Question: I've a listview in android app in which some of the listview items are to be displayed differently based on bound object properties. I'm trying to do in adapter itself when binding takes place but the result is not as expected.
As per the conditions only Mr C's item buttons should be greyed out but along with that couple other go grey too. Can someone please provide some insight in this behavior?
MainActivity:
'''
super.onCreate(savedInstanceState);
setContentView(R.layout.activity_main);
ListView listView = (ListView) findViewById(R.id.relatedFeelingsList);
List<Car> cars = new ArrayList<Car>();
cars.add(new Car("Ford",2008, "Mr A"));
cars.add(new Car("BMW",2009, "Mr B"));
cars.add(new Car("Mercedes",1999, "Mr C"));
cars.add(new Car("Honda",2004, "Mr D"));
cars.add(new Car("Maruti",2005, "Mr E"));
cars.add(new Car("Ferrari",2015, "Mr F"));
ArrayAdapter<Car> adapter = new ListAdpater(getApplicationContext(),R.id.relatedFeelingsList,cars);
listView.setAdapter(adapter);
Adapter Code:
@Override
public View getView(int position, View convertView, ViewGroup parent) {
final ViewHolder holder;
final Car car = getItem(position);
LayoutInflater mInflater = (LayoutInflater) context.getSystemService(Activity.LAYOUT_INFLATER_SERVICE);
if (convertView == null) {
convertView = mInflater.inflate(R.layout.listview_item, null);
holder = new ViewHolder();
holder.carNameView = (TextView) convertView.findViewById(R.id.name);
holder.carOwnerView = (TextView) convertView.findViewById(R.id.owner);
holder.startButton = (Button) convertView.findViewById(R.id.btnStart);
holder.parkButton = (Button) convertView.findViewById(R.id.btnPark);
holder.reportButton = (Button) convertView.findViewById(R.id.btnReport);
convertView.setTag(holder);
} else {
holder = (ViewHolder) convertView.getTag();
}
holder.carNameView.setText(car.getMake());
holder.carOwnerView.setText(car.getOwner());
setCarViewInListView(convertView, holder, car);
return convertView;
}
private void setCarViewInListView(View convertView, ViewHolder holder, Car car) {
if (car.getYear() < 2000) {
setOldCarView(convertView, holder, car);
}
}
private void setOldCarView(View convertView, ViewHolder holder, Car car) {
// int color = getContext().getResources().getColor(R.color.greyColor);
DisableButton(holder.startButton);//.setBackgroundColor(color);
DisableButton(holder.parkButton);//.setBackgroundColor(color);
DisableButton(holder.reportButton);//.setBackgroundColor(color);
}
private void DisableButton(Button button) {
button.setEnabled(false);
button.setClickable(false);
button.setBackgroundColor(Color.GRAY);
}
ListItem.xml
<?xml version="1.0" encoding="utf-8"?>
<LinearLayout xmlns:android="http://schemas.android.com/apk/res/android"
android:layout_width="wrap_content"
android:orientation="vertical"
android:layout_height="fill_parent"
android:layout_marginBottom="50dp"
>
<RelativeLayout
android:id="@+id/feelingDetails"
android:layout_weight="1"
android:layout_width="match_parent"
android:padding="7dp"
android:layout_height="wrap_content">
<LinearLayout
android:orientation="horizontal"
android:id="@+id/feelingTextLayout"
android:layout_width="match_parent"
android:layout_height="wrap_content">
<TextView
android:id="@+id/name"
android:layout_marginLeft="10dp"
android:layout_marginTop="15dp"
android:text="Car"
android:layout_width="wrap_content"
android:layout_height="wrap_content" />
<TextView
android:id="@+id/owner"
android:layout_marginLeft="10dp"
android:layout_marginTop="15dp"
android:layout_marginBottom="8dp"
android:layout_width="match_parent"
android:layout_height="wrap_content"
android:text="Owner" />
</LinearLayout>
</RelativeLayout>
<LinearLayout
android:layout_weight="0"
android:layout_width="fill_parent"
android:layout_height="wrap_content"
android:orientation="horizontal"
android:layout_marginTop="7dp">
<Button
android:id="@+id/btnStart"
android:layout_width="wrap_content"
android:layout_height="30dp"
style="@style/buttonStyle"
android:paddingRight="7dp"
android:layout_weight="1"
android:text="Start" />
<Button
android:id="@+id/btnPark"
android:layout_marginLeft="2dp"
android:paddingRight="7dp"
android:layout_width="wrap_content"
android:layout_height="30dp"
style="@style/buttonStyle"
android:layout_weight="1"
android:text="Park" />
<Button
style="@style/buttonStyle"
android:id="@+id/btnReport"
android:layout_width="wrap_content"
android:layout_height="30dp"
android:layout_weight="1"
android:paddingRight="7dp"
android:layout_alignTop="@id/btnPark"
android:layout_marginLeft="2dp"
android:text="Report" />
</LinearLayout>
</LinearLayout>
'''
But the result I get is as below :

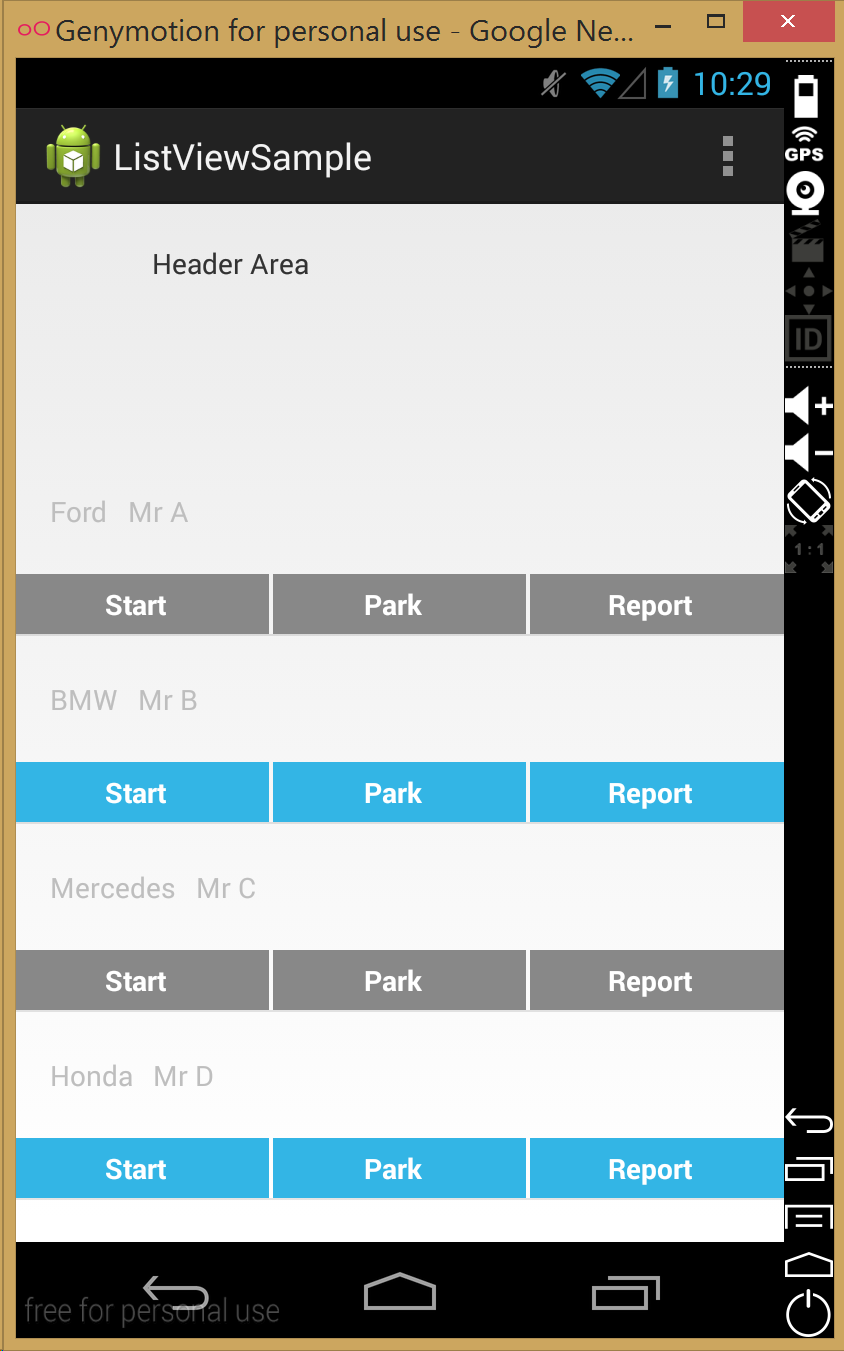
Answer: Views get recycled, this means that after you've greyed out a List element, it might get re-used somewhere else and still be greyed out.
You have to undo this and restore the original View state, e.g. by adding this here:
'''
if (car.getYear() < 2000) {
setOldCarView(convertView, holder, car);
} else {
setNewCarView(convertView, holder, car);
}
'''